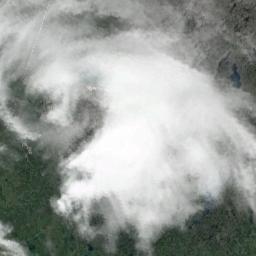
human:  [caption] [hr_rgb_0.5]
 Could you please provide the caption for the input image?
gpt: A thin cloud floated over the sea .

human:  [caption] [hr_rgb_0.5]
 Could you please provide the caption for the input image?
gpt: Thick white clouds on green earth .

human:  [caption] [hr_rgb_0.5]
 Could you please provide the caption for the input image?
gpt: The stratus clouds are located above the land covered by dense vegetation .

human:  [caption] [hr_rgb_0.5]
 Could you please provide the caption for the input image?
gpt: The white cloud is above green land .

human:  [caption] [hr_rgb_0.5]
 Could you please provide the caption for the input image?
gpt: There are thick white clouds over a green land .